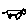
Label: cat